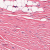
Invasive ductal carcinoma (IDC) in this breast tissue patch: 0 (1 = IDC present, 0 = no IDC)